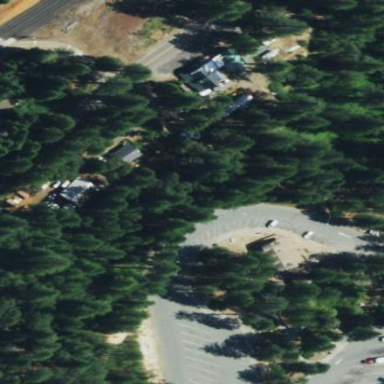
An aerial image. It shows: Parking area.